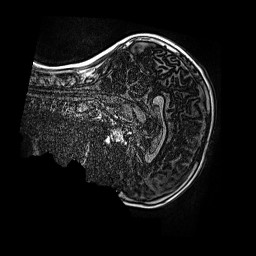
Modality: MP2RAGE
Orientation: sagittal
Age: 13
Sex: male
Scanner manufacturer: siemens
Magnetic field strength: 3 T
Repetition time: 4 s
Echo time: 0.00299 s